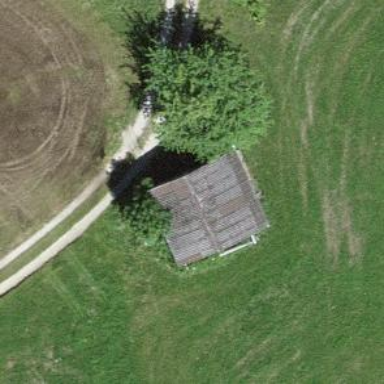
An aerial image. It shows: Garage.